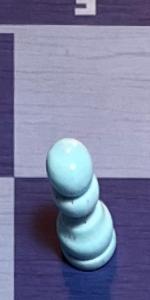
Label: Pawn_White